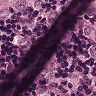
Metastatic tissue present: yes